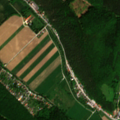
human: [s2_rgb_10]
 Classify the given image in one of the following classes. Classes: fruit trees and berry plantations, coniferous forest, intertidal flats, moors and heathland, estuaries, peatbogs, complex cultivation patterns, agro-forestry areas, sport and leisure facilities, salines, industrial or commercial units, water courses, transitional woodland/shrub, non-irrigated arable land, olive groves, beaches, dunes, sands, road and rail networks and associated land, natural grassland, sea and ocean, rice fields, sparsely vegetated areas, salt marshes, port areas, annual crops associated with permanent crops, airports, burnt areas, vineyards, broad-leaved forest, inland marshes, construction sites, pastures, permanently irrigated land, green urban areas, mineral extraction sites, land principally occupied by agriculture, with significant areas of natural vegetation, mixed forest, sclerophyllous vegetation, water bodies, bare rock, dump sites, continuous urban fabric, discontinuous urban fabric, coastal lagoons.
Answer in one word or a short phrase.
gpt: discontinuous urban fabric, non-irrigated arable land, complex cultivation patterns, broad-leaved forest, mixed forest